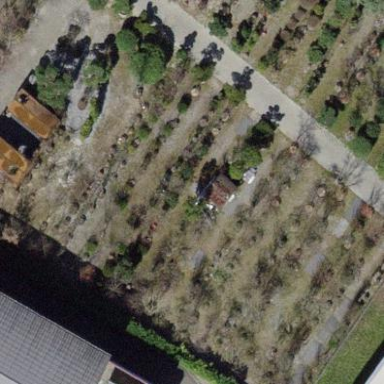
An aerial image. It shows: Garden that is leisure land.